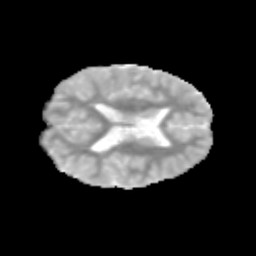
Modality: MD
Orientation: axial
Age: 10
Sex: male
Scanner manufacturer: siemens
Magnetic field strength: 3 T
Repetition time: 3.8 s
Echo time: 0.07 s